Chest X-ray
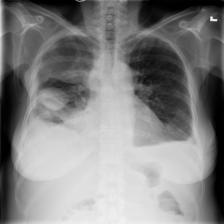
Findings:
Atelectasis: negative
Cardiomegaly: negative
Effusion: positive
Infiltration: positive
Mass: positive
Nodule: negative
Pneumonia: negative
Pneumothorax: negative
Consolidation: negative
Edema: negative
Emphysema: negative
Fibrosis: negative
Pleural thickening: negative
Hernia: negative